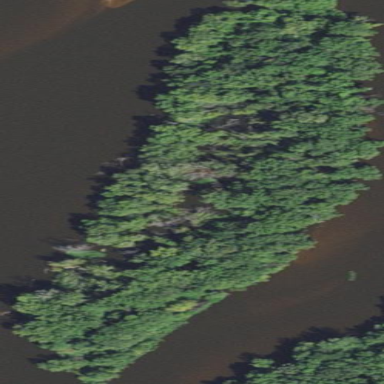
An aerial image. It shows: Woodland islet designated as nature reserve.